Aerial crown-view tile of a tropical tree (Barro Colorado Island, Panama), acquired 20250317:
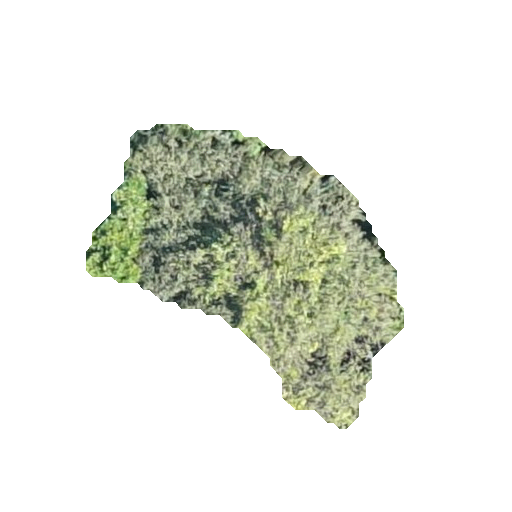
Species: Apeiba tibourbou
GBIF accepted scientific name: Apeiba tibourbou
Crown area: 80.45 m²